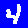
Digit: 4